九年级 · 解析几何
如图, 平面直角坐标系中一条圆弧经过网格点 $A, B, C$, 点 $A$ 在 $y$ 轴上, 点 $B$ 的坐标为 $(4,4)$, 则该圆弧所在圆内的圆心坐标为 $\qquad$

    （第 14 题）

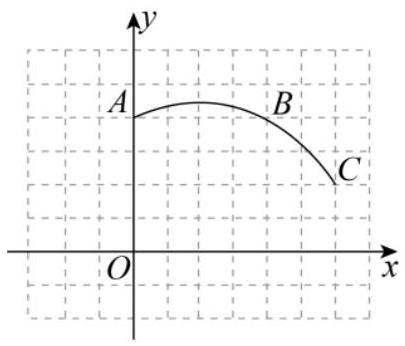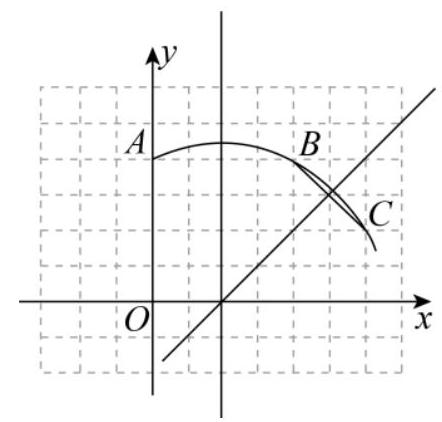
答案:  $(2,0)$

解析: 根据垂径定理的推论：弦的垂直平分线必过圆心，可以作弦 $A B$ 和 $B C$ 的垂直平分
线, 交点即为圆心.

【详解】解：根据垂径定理的推论：弦的垂直平分线必过圆心，可以作弦 $A B$ 和 $B C$ 的垂直平分线, 交点即为圆心.

如图所示, 则圆心是 $(2,0)$.

故答案为: $(2,0)$.

【点睛】本题主要考查确定圆的条件和坐标与图形性质的知识点, 能够根据垂径定理的推论得到圆心的位置.